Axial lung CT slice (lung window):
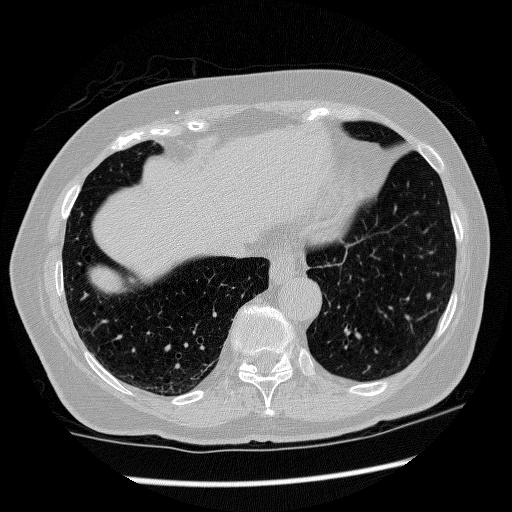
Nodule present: no